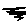
Label: zigzag